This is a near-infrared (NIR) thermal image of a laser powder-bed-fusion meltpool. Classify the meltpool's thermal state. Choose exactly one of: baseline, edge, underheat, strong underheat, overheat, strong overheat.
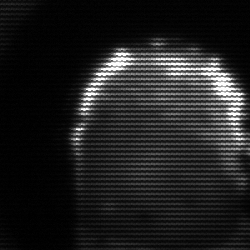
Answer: baseline